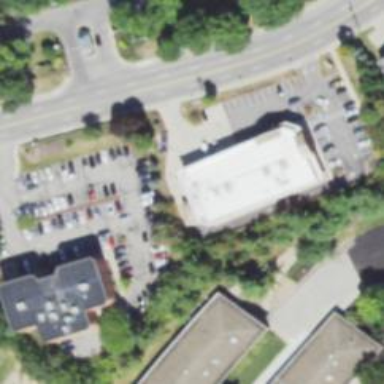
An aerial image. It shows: Pharmacy providing healthcare services.